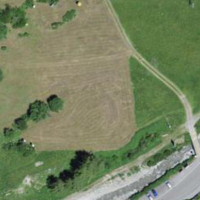
EUNIS habitat code: 26
Species observed at this site:
Odezia atrata